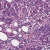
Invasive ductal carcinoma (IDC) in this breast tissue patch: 1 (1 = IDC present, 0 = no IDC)